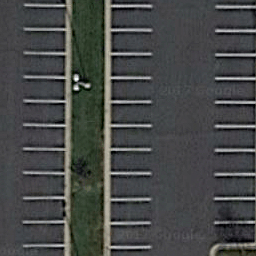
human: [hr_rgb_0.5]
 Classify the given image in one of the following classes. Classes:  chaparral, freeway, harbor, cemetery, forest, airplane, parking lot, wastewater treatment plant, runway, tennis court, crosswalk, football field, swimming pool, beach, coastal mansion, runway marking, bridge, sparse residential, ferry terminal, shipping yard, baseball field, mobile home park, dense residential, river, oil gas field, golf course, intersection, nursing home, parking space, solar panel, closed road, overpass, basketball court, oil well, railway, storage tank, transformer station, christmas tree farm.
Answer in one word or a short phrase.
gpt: parking space